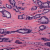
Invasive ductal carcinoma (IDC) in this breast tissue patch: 1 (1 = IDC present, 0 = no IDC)